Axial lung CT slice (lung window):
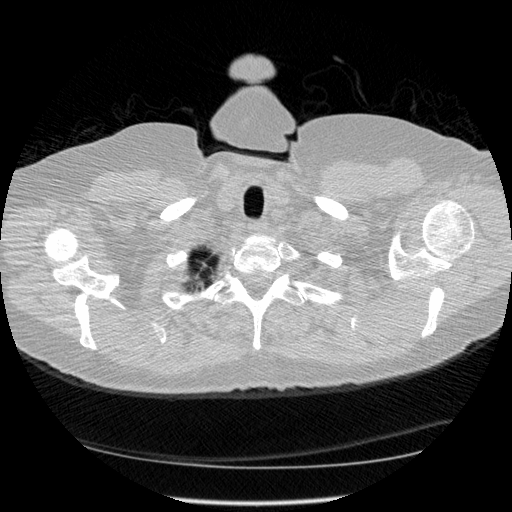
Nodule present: no